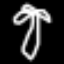
Label: palm tree